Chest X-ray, AP view. Patient: 22 years old, sex F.
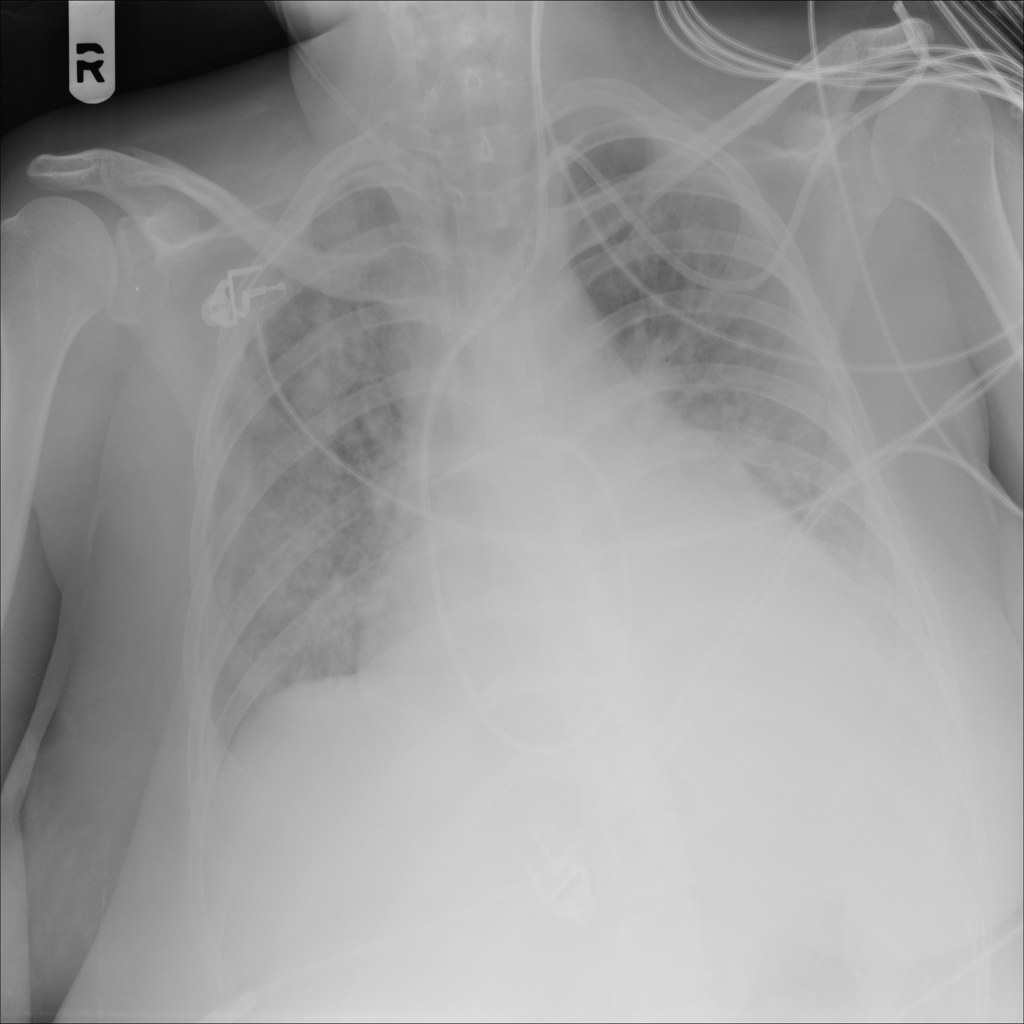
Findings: No Finding